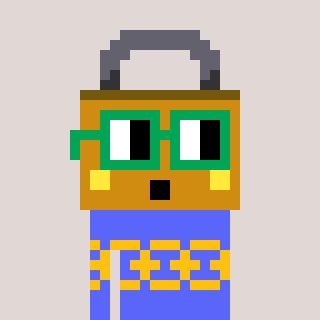
a pixel art character with square green glasses, a lock-shaped head and a purple-colored body on a warm background